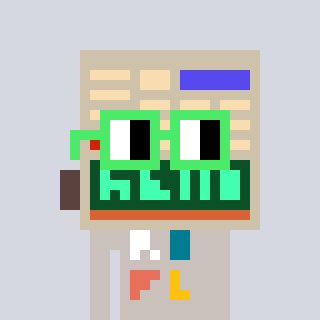
a pixel art character with square light green glasses, a calculator-shaped head and a foggrey-colored body on a cool background